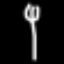
Label: fork